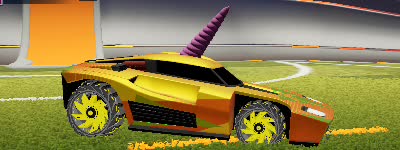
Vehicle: breakout